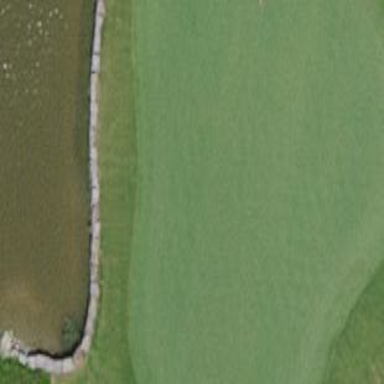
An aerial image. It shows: Green golf area with grass land use.